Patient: sex F, age 66
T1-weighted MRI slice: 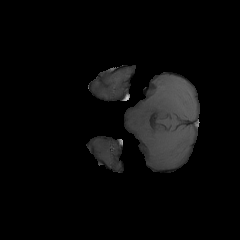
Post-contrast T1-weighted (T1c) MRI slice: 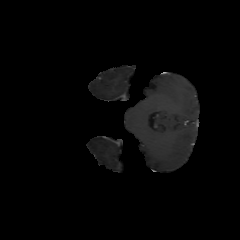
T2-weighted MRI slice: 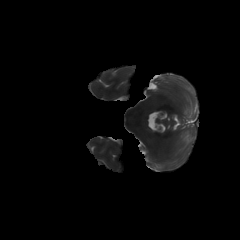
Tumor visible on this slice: no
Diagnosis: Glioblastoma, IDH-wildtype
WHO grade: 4